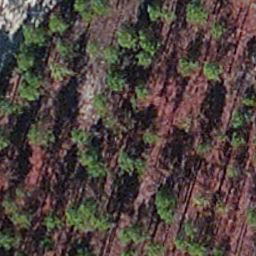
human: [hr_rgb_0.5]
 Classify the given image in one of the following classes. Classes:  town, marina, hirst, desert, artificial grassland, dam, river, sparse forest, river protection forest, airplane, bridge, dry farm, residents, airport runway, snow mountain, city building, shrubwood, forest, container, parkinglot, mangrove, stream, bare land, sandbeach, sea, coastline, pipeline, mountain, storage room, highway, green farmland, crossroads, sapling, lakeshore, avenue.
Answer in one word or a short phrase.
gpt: sapling